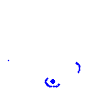
Particle: pion